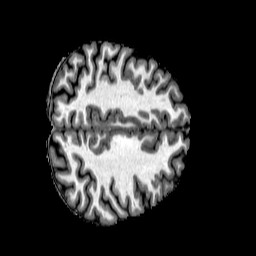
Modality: T1w
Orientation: axial
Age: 34
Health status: healthy
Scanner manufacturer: philips
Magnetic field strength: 3 T
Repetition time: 0.007849 s
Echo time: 0.003608 s